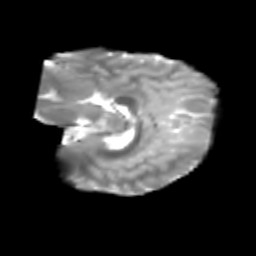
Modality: T2w
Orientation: sagittal
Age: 6
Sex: male
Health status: healthy